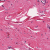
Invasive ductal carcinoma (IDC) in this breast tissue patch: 0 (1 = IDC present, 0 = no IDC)